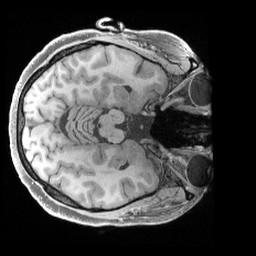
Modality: T1w
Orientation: axial
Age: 35
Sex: female
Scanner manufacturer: siemens
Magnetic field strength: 3 T
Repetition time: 2.4 s
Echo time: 0.00241 s